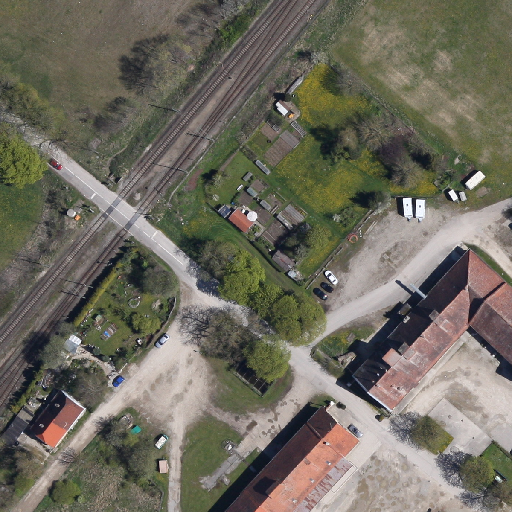
Referring expression: vehicle driving on the road